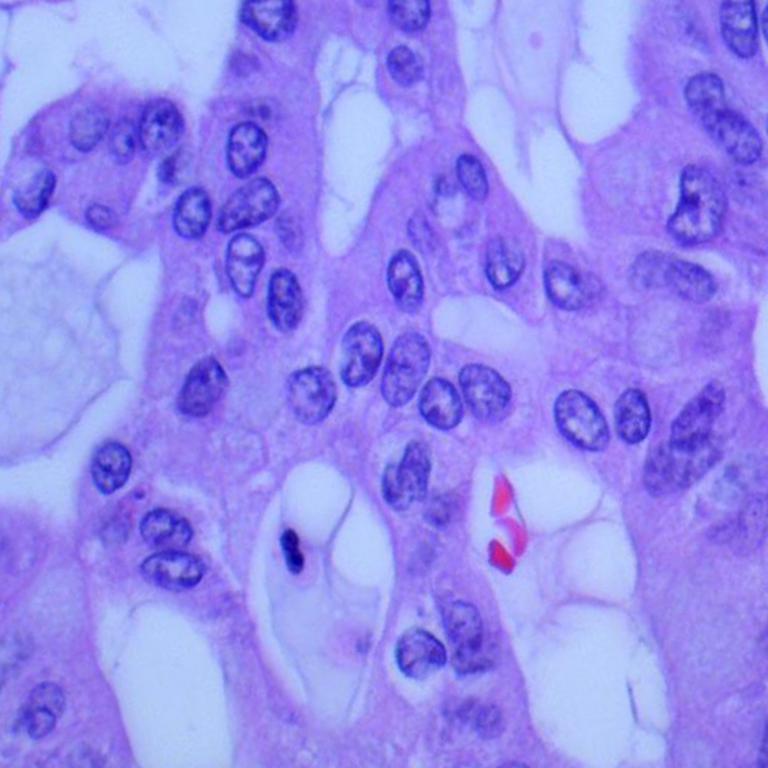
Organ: lung
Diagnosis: adenocarcinomas